Question: Given a description of the three-view drawing of a solid figure, find the maximum number of small cubes that the solid figure can be composed of when the three-view constraints are met.
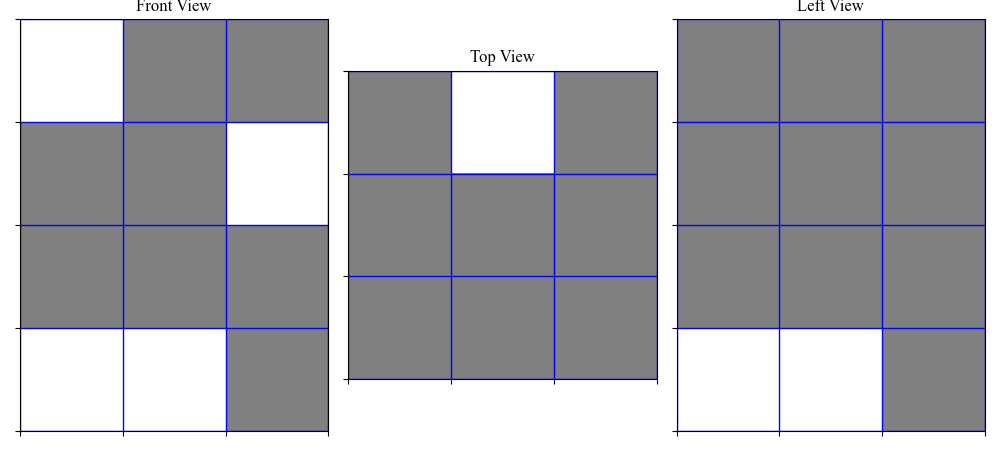
Answer: 19